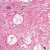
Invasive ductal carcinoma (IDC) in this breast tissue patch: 0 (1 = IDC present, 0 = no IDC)